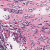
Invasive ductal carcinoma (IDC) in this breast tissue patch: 0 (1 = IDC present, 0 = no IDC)